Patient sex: F
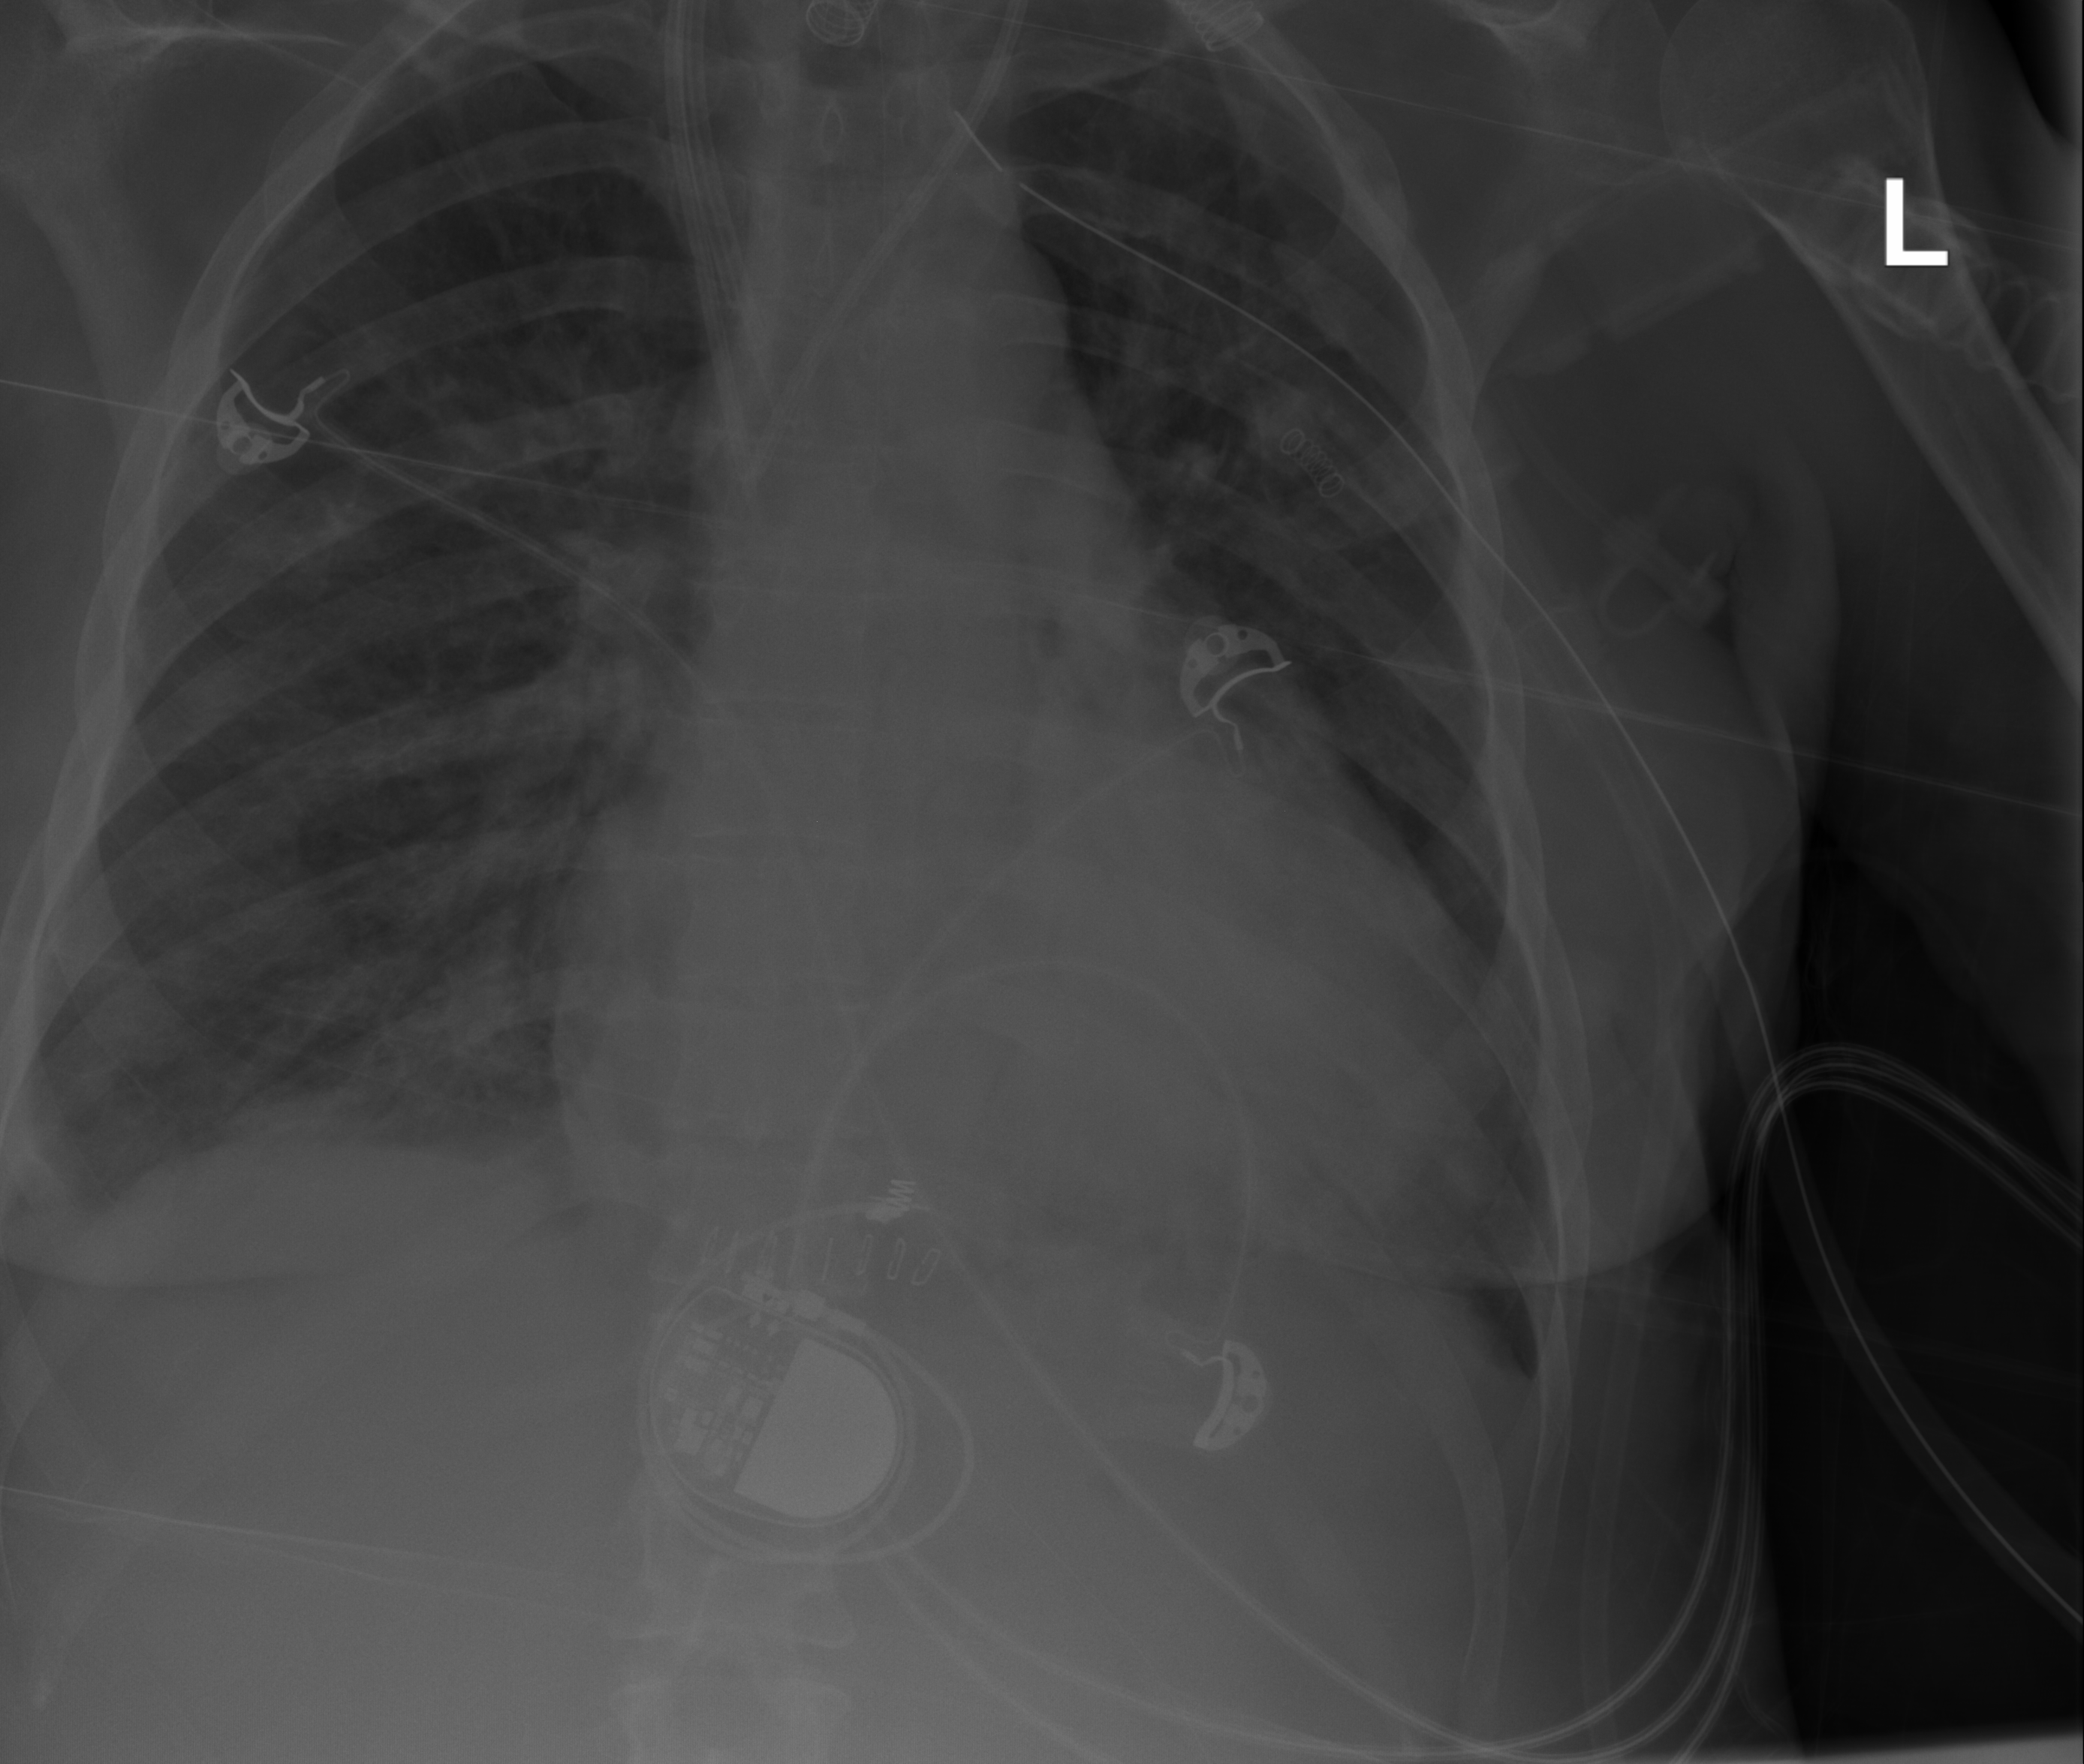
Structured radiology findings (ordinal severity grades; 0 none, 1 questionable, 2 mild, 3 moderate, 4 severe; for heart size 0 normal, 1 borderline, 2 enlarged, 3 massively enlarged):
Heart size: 2
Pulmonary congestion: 0
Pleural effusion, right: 0
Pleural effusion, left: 0
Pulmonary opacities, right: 2
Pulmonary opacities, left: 0
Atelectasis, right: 0
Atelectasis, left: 2